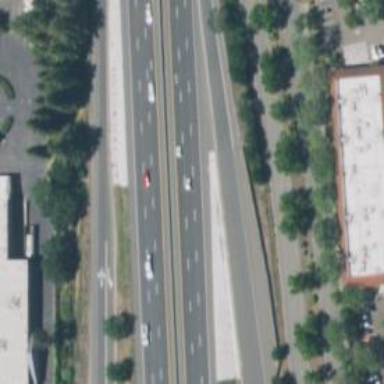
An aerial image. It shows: Motorway link.